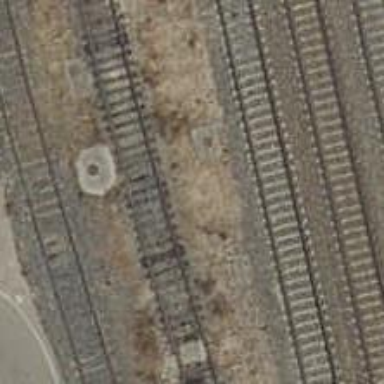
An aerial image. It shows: Rail yard with electrified contact lines for the railway.